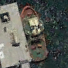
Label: civil